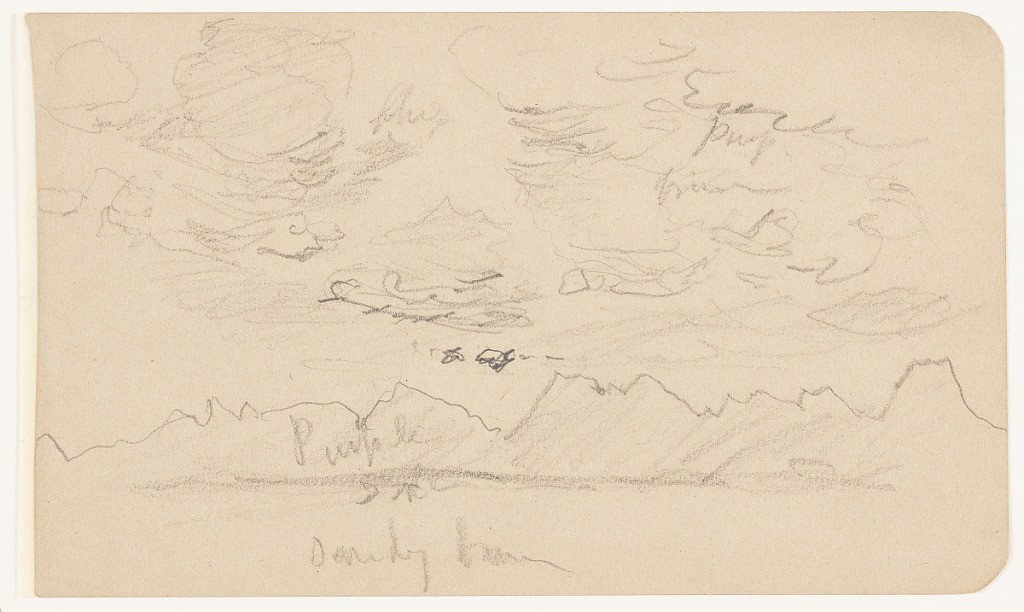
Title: Clouds over Mountains, Mexico
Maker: Frederic Edwin Church, American, 1826–1900
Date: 1892–93
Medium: Graphite on beige wove paper
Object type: drawing
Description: Landscape sketch showing a loosely rendered view of a cloudy sky above an extremely rugged mountain range in Mexico. Flat terrain comprises the foreground and middle distance before encountering a dark and serrated mountain range in the background. Above the range's many sharp peaks, low, puffy, and dark clouds fill an overcast sky.